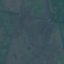
Land use / land cover class: HerbaceousVegetation